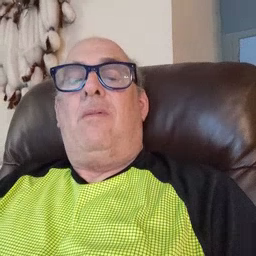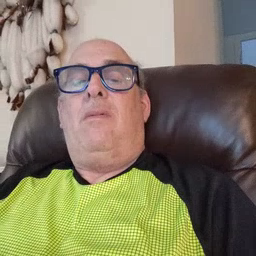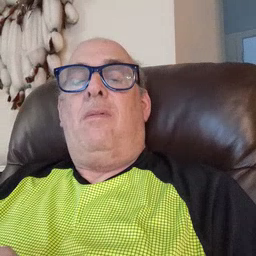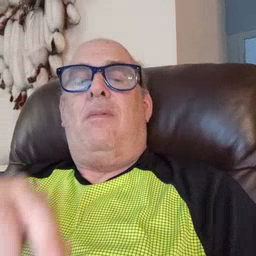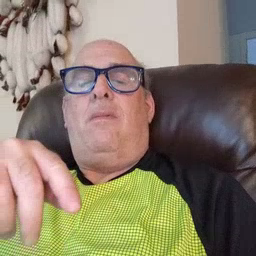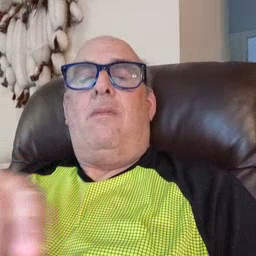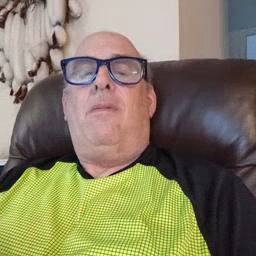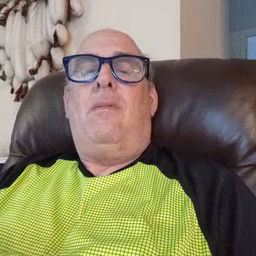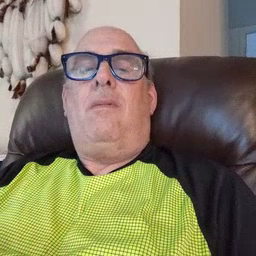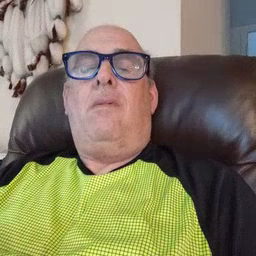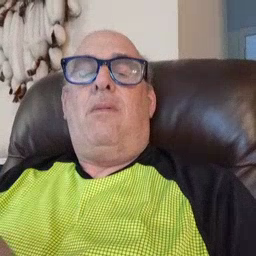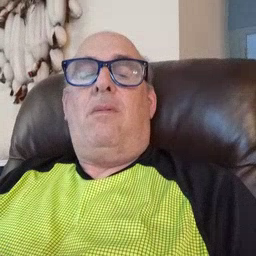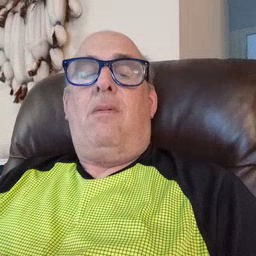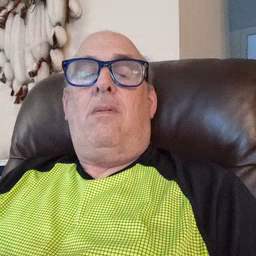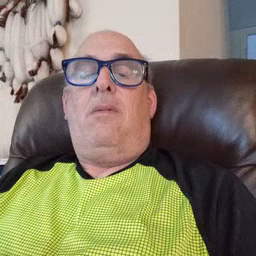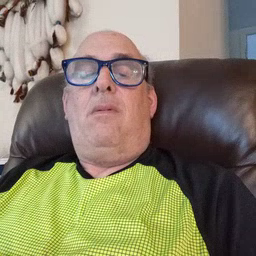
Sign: puppy